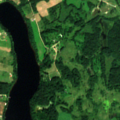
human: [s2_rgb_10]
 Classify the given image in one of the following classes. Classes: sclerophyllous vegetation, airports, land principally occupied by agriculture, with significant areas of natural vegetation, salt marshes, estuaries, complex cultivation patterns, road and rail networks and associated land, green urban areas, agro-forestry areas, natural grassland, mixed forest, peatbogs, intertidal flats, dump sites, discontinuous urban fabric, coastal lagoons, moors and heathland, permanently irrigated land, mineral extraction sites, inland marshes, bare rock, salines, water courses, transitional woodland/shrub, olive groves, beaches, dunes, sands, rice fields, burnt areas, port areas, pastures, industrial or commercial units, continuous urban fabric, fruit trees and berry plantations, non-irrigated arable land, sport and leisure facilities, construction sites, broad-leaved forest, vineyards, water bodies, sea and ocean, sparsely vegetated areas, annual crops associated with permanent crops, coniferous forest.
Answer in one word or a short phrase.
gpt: non-irrigated arable land, complex cultivation patterns, land principally occupied by agriculture, with significant areas of natural vegetation, broad-leaved forest, water bodies